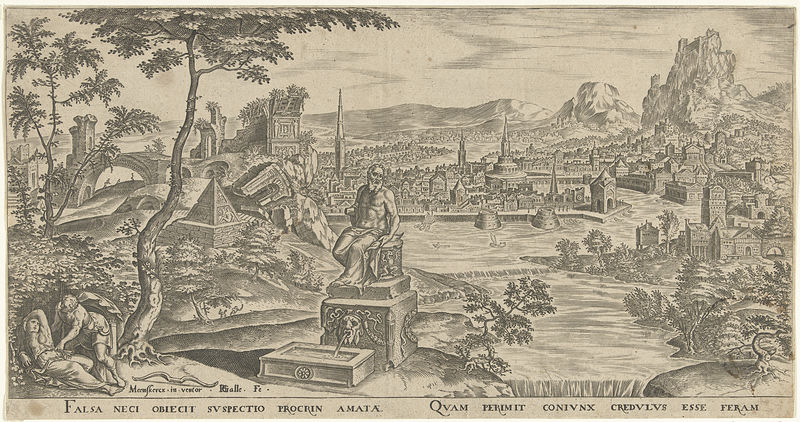
Titel: Cephalus ontdekt de stervende Procris
Künstler: Philips Galle
Standort: Amsterdam
Institution: Rijksmuseum
Schlagwörter: church, face, sit, woman, print, angel, greek, man, rock, tree, hill, hills, landscape, mountain, water, roof, tower, village, death, river, drawing, black and white, ruins, etching, sketch, statue, bridge, town, baum, city, temple, fountain, pencil, fluss, stadt, ast, waterfall, turm, grave, garten, pyramid, brücke, mystery, pyramide, berge, visitation, mysterious, coastal town, buff, quam, arcane, vergewaltigung, stataue, fals, falsa, neci, oiecit, svspectio, procrin, amata, qvam, vergewaltigugn